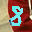
Label: 8